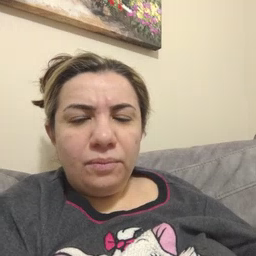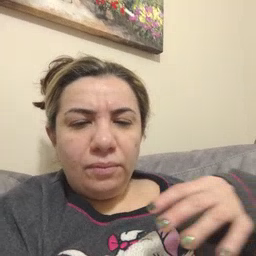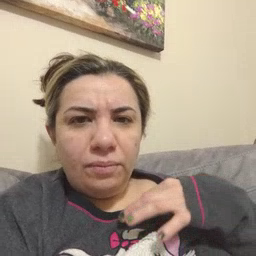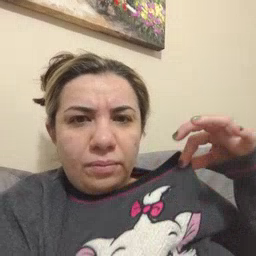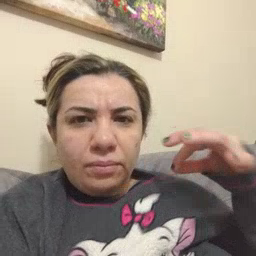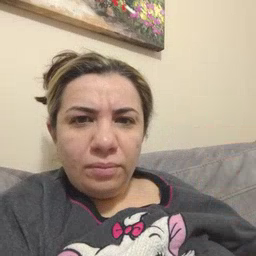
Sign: shirt